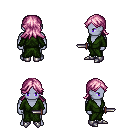
a pixel art fantasy rpg character, male body template, dark elf, purple skin, green robe, white pants, pink loose hair, metal boots, dagger, four views (front, back, left, right), 2x2 character sprite sheet, small pixel art, hard edges, no anti-aliasing